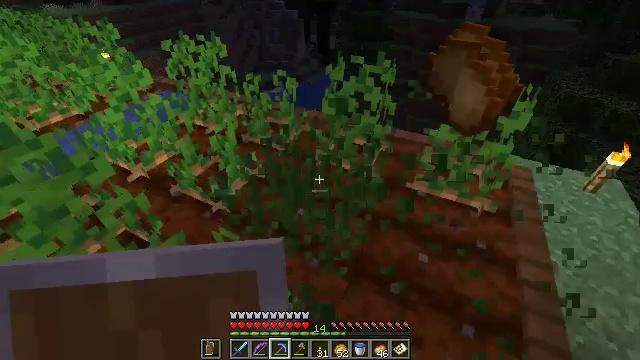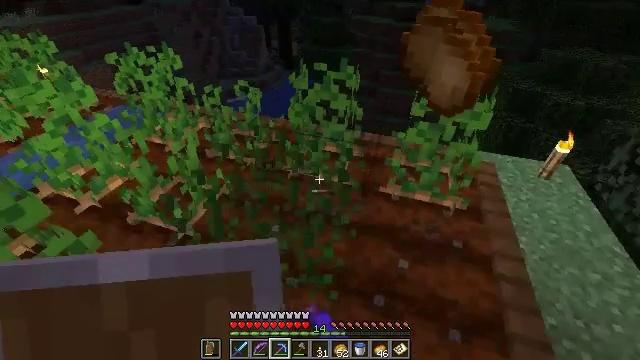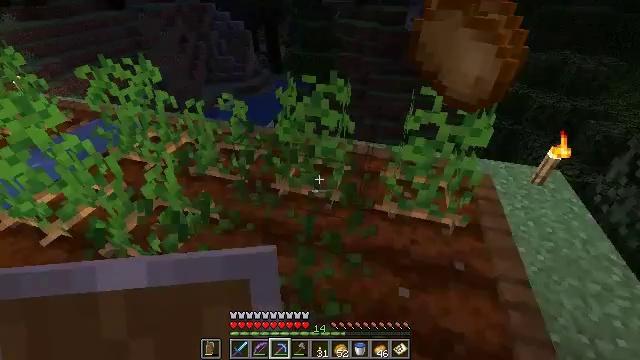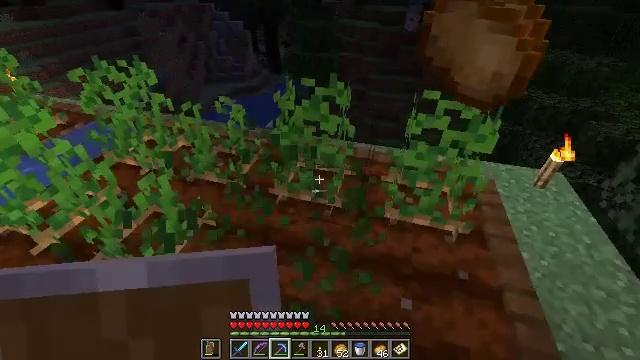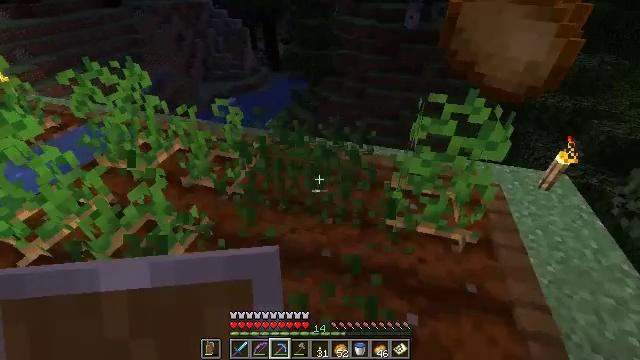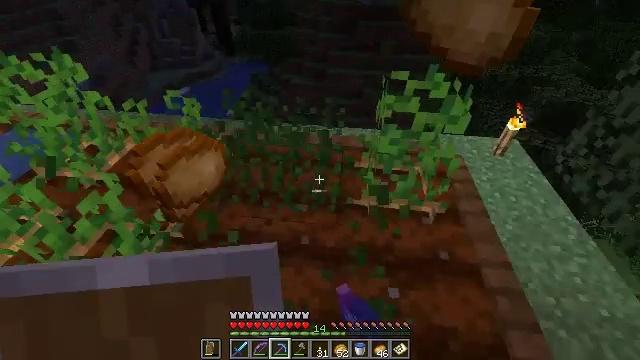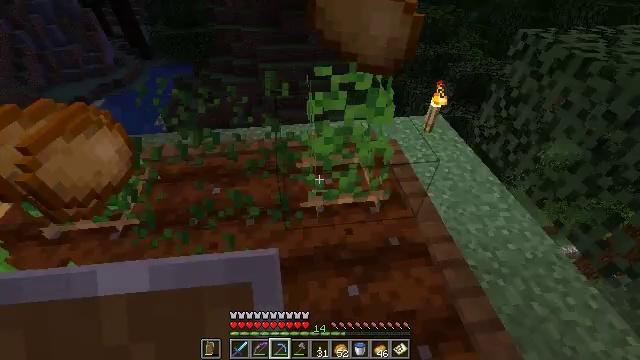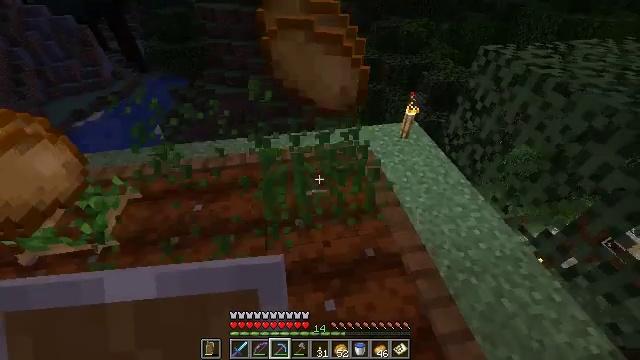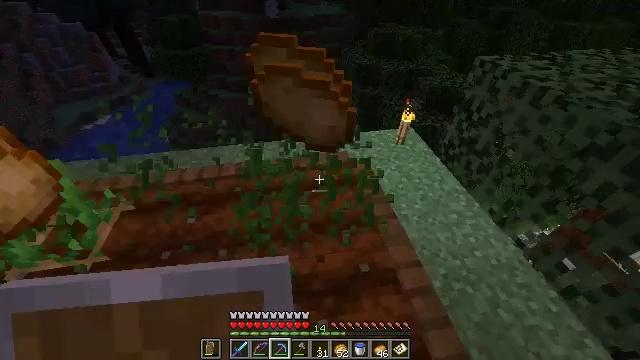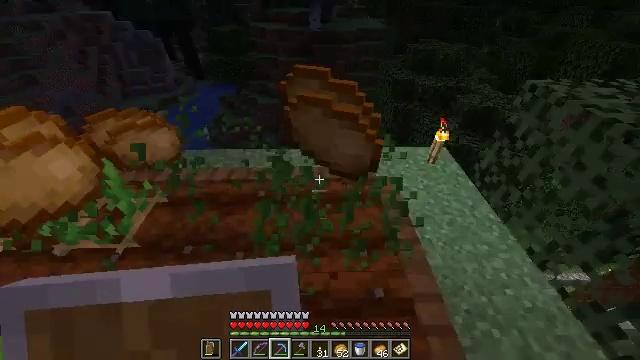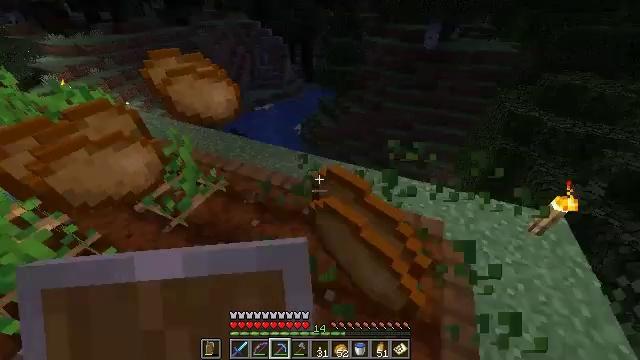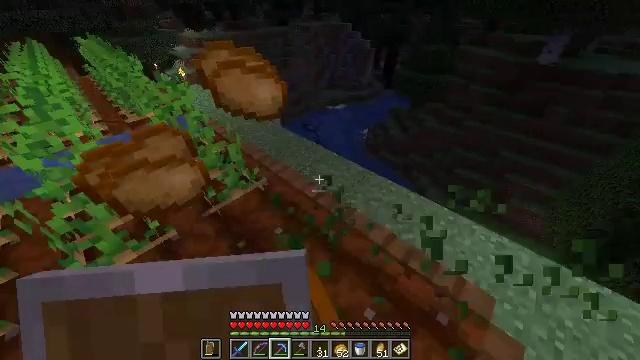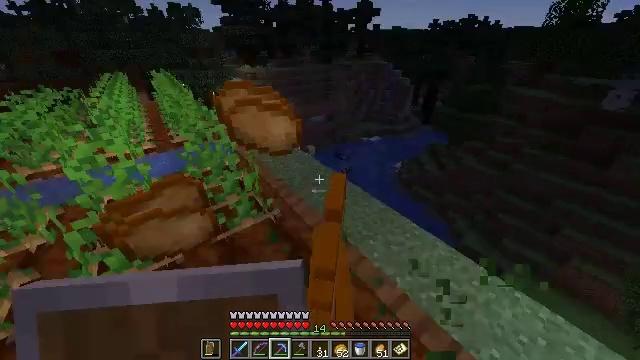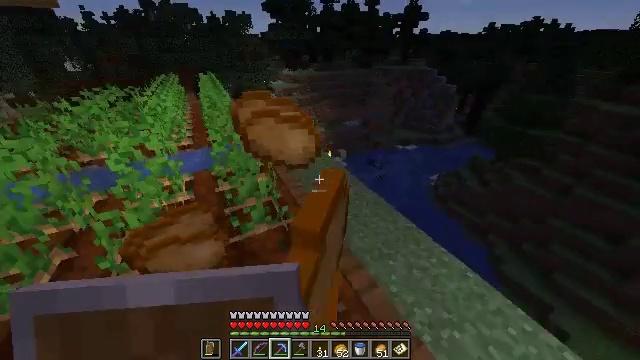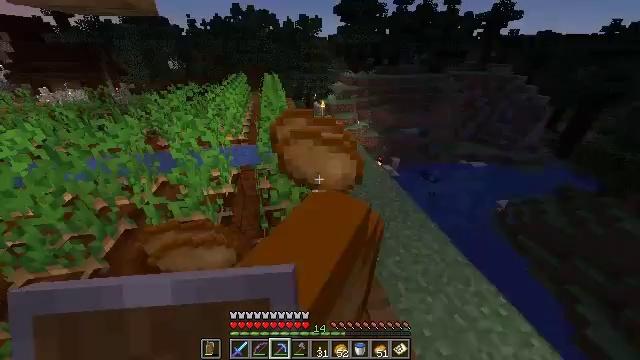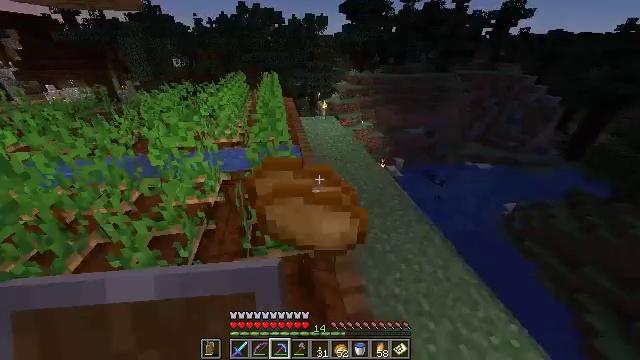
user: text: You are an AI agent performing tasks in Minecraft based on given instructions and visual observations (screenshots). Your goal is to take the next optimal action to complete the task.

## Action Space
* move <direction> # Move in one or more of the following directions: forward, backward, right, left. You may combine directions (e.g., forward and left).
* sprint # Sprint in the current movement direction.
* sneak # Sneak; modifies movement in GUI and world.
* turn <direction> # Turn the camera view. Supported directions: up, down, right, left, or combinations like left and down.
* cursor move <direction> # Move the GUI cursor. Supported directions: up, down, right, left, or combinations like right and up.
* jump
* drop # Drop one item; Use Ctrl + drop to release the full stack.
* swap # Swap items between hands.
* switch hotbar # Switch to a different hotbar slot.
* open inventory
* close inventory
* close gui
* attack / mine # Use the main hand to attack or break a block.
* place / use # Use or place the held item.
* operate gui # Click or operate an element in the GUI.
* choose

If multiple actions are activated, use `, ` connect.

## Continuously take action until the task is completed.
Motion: motion action
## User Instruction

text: Mine potatoes from the farmland.
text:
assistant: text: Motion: move forward, turn right
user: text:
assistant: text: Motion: move forward, turn right
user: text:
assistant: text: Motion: no_op
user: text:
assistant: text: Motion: attack / mine
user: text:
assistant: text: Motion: turn right and down, attack / mine
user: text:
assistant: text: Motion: move forward and move right, turn right and down
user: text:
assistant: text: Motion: move forward and move right, turn right, attack / mine
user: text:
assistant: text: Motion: move forward, attack / mine
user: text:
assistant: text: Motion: move forward, turn left and up
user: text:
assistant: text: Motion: move forward and move right, turn left and up
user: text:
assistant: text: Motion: move forward and move right, turn left
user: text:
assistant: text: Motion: move forward and move right, turn left and up
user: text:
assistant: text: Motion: move forward, turn left
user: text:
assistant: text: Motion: move forward, turn left
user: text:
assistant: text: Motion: move forward, turn left
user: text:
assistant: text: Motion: move forward, turn left and down
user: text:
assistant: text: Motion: turn left and down
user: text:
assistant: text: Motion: turn left and down
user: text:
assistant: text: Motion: turn left
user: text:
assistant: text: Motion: turn left
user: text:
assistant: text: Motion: no_op
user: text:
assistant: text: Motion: turn right
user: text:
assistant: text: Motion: move forward and move right, turn right and up
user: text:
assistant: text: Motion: move forward and move right, turn right and down
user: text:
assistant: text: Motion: move forward and move right
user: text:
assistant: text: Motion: turn left and down
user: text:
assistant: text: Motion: attack / mine
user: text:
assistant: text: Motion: no_op
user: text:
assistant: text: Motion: turn left and up
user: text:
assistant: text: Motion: move forward and move right, turn left